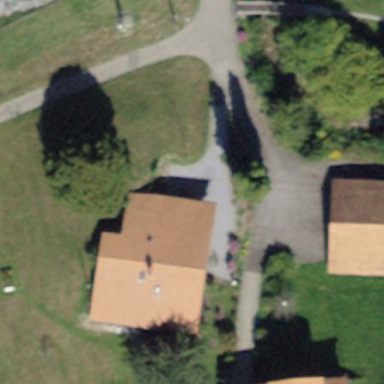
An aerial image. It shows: Farm building.